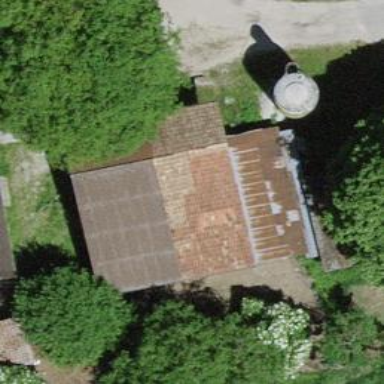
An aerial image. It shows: Rural barn.